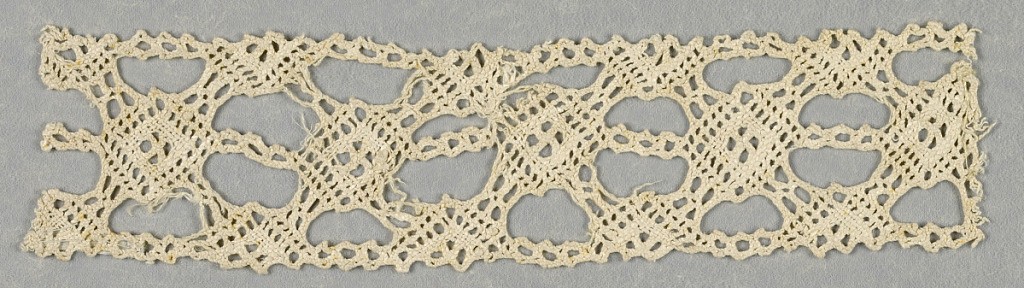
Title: Band
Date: mid- 16th–17th century
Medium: linen Technique: bobbin lace, continuous braid-like
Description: Venetian-style pattern of a central diamond with heavy openwork brides.